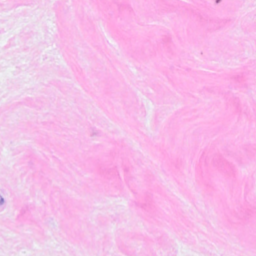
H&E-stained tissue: Breast